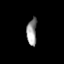
Tissue: prostate
Cell type: Epithelial cells
Senescence score: 0.2941
Nuclear area (px): 267
Mean DAPI intensity: 149.217